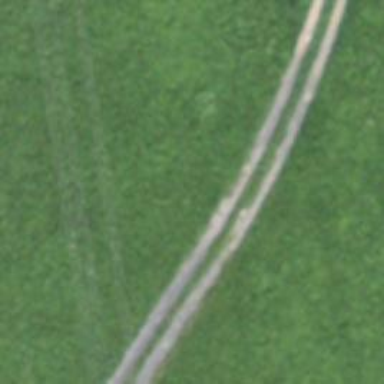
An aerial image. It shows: Service road with unpaved surface.